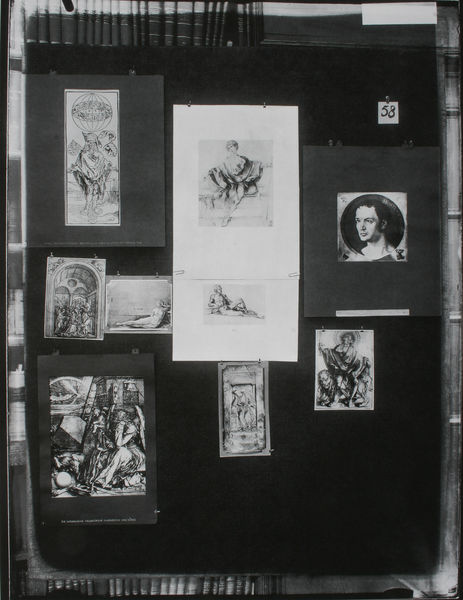
Titel: Der Bilderatlas Mnemosyne - Tafel 58
Künstler: Aby Warburg
Standort: London
Institution: Warburg Institute ©
Schlagwörter: mann, weiß, frau, grau, schwarz, zeichnung, gebäude, wand, rahmen, portrait, personen, kreis, holzschnitt, bilder, bücher, fotos, figuren, tafel, collage, foto, kohle, schwarz-weiß, seite, bleistift, kollage, kasten, bildnid, nadeln, bibliothek, sammlung, dürer, drucke, zeichnungen, hamburg, atlas, aphrodite, photos, bildtafel, album, stecknadeln, warburg, aby warburg, aby, kunstgeschichte, bilderatlas, mnemosyne, der bilderatlas mnemosyne, bildatlas, abby warburg, mnemosyne atlas, a. dürer, arby warburg, tafel 58, melencholia, koberger, symptom, aby warbrug, altlas, 58, pinwand, melanolica